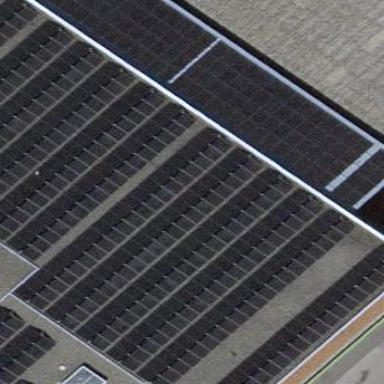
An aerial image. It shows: Solar power generator using photovoltaic panels.